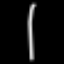
Label: line